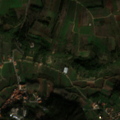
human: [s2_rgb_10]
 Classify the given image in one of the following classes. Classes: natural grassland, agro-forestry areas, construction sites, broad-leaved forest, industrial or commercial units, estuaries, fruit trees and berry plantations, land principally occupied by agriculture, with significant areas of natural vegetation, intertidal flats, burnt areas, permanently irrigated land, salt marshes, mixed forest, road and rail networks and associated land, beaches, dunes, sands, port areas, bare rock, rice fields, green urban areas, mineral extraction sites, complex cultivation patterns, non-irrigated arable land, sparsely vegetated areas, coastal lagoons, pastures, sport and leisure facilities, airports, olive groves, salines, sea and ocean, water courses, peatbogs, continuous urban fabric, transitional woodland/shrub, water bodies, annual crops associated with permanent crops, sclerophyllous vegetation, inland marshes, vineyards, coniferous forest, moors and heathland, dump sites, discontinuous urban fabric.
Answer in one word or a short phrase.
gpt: discontinuous urban fabric, fruit trees and berry plantations, complex cultivation patterns, land principally occupied by agriculture, with significant areas of natural vegetation, mixed forest